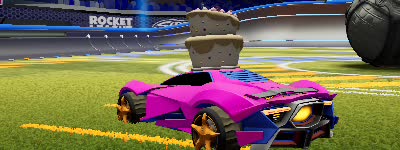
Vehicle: werewolf